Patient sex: F
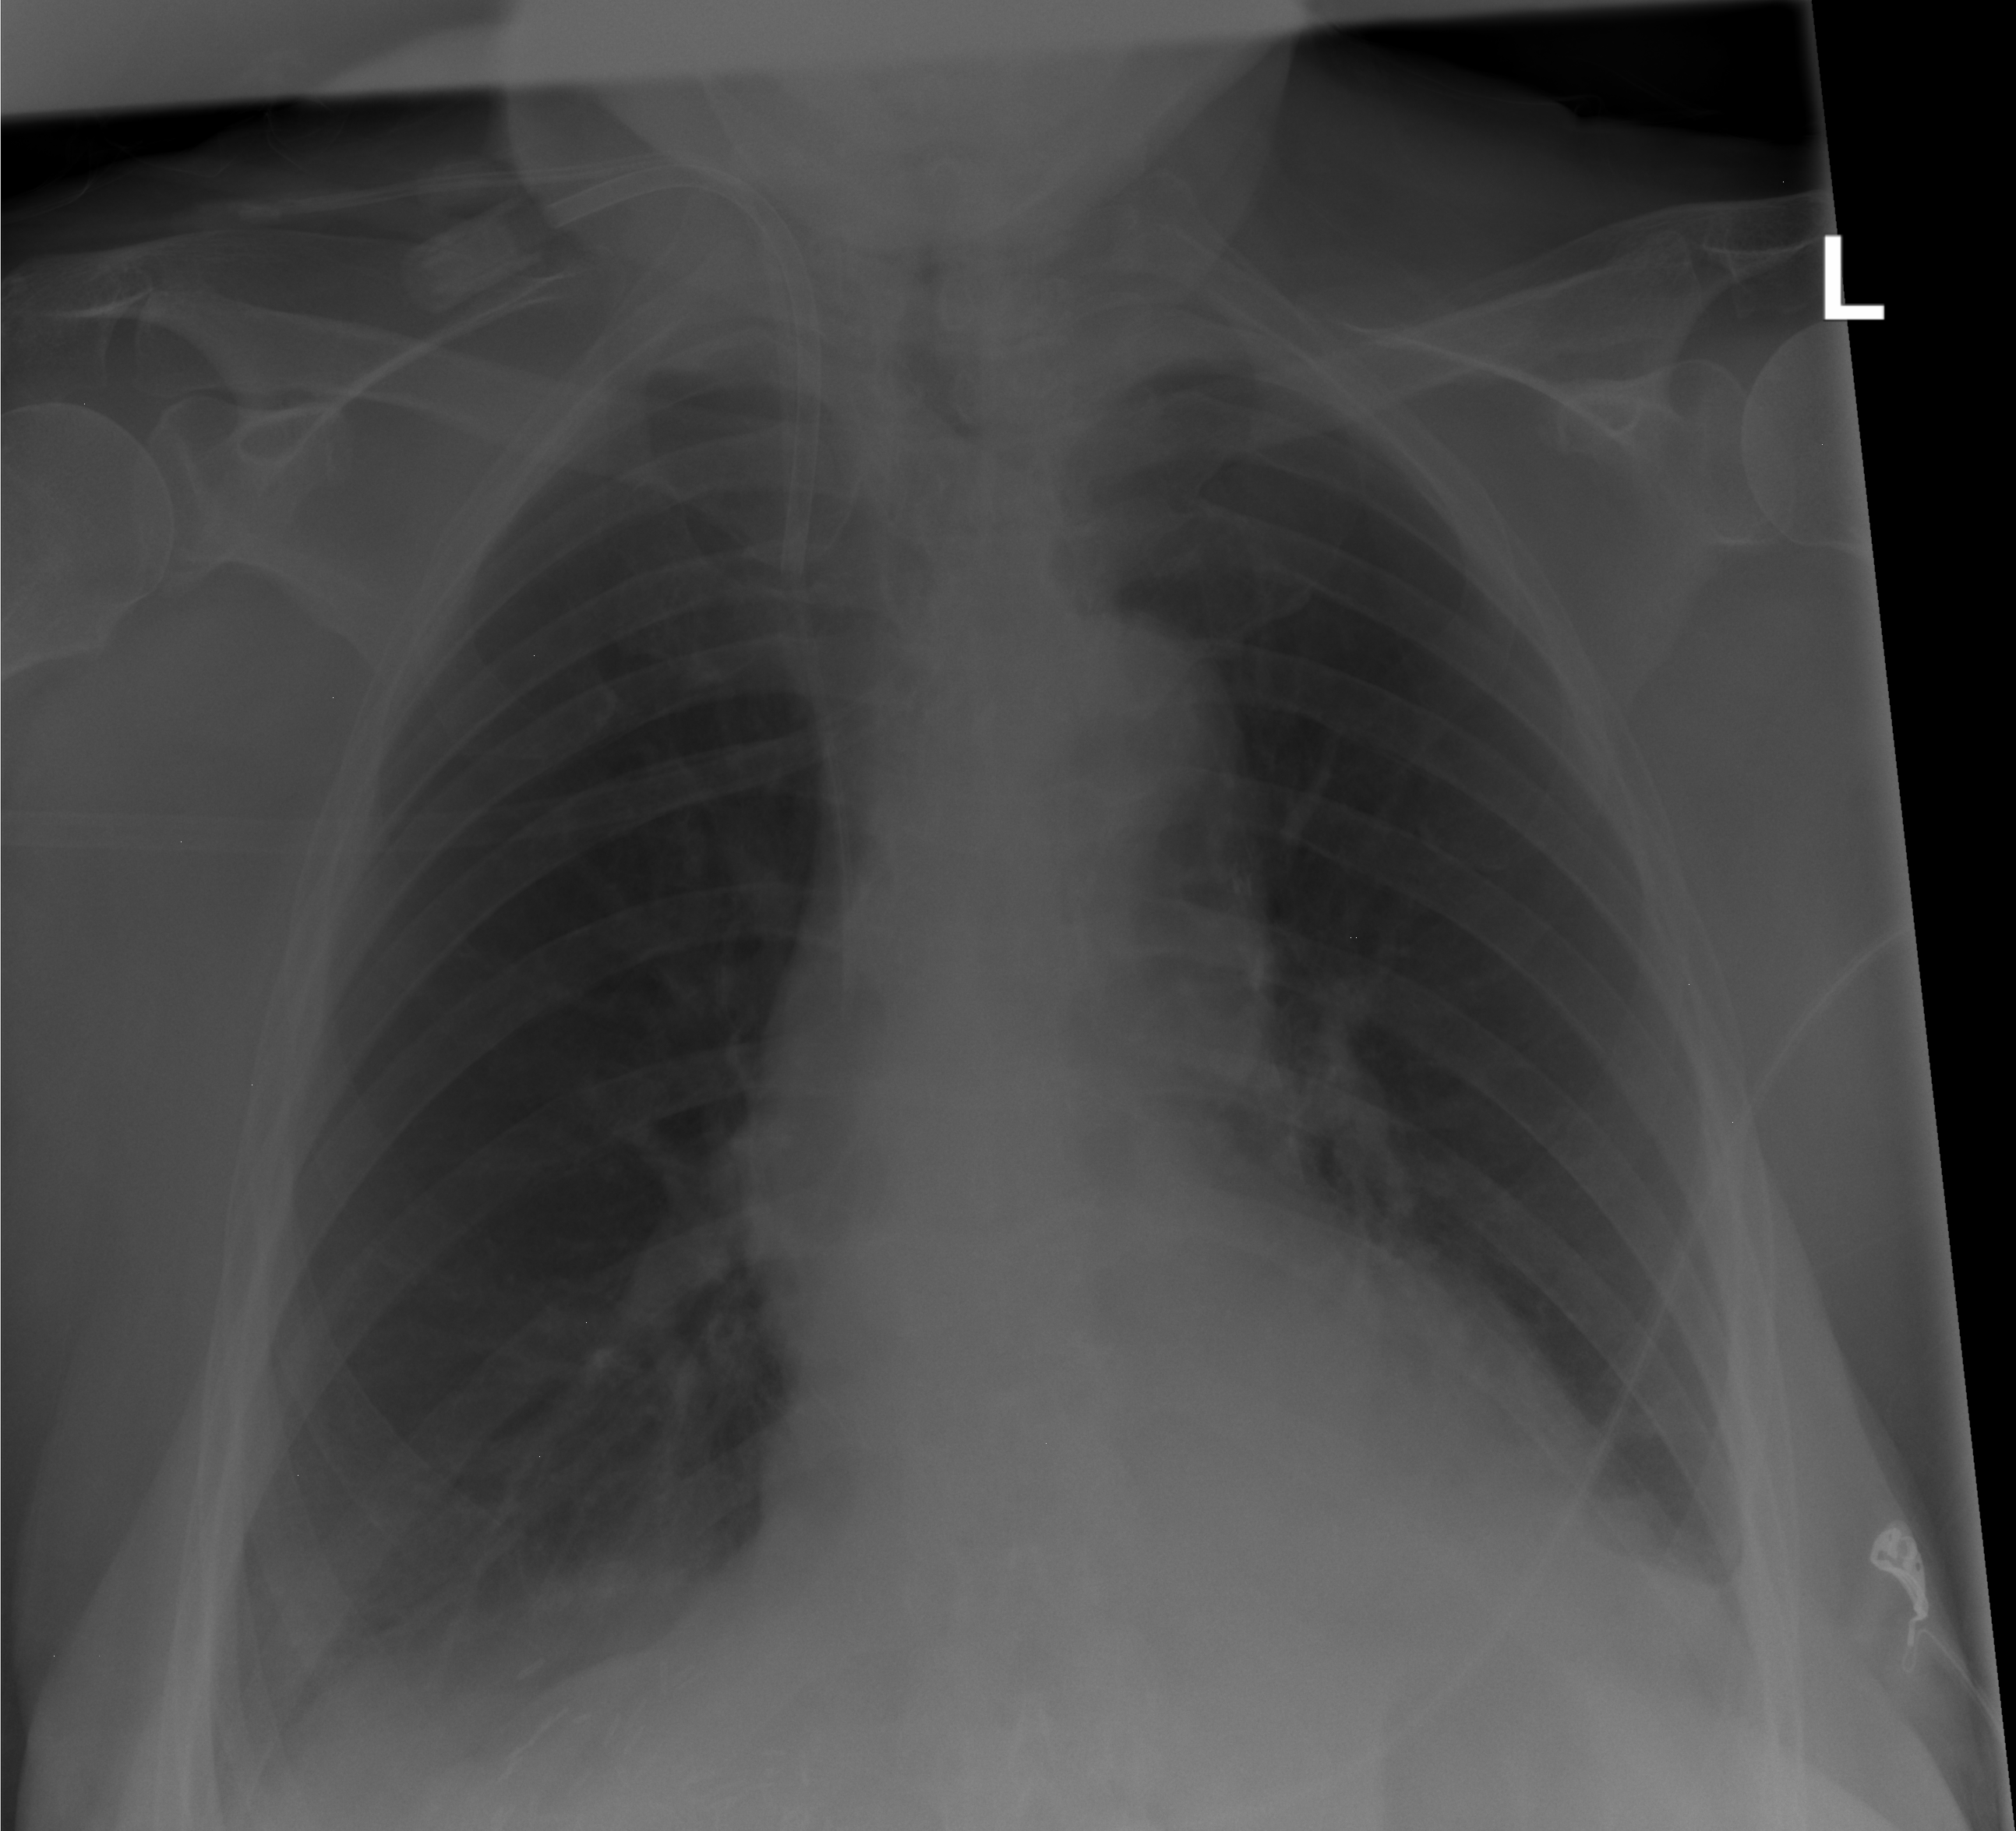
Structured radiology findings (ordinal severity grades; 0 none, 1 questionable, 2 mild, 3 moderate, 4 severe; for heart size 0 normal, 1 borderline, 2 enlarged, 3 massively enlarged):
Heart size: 0
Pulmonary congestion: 0
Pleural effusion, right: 0
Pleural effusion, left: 1
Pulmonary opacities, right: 0
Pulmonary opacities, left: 0
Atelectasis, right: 0
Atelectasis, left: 0